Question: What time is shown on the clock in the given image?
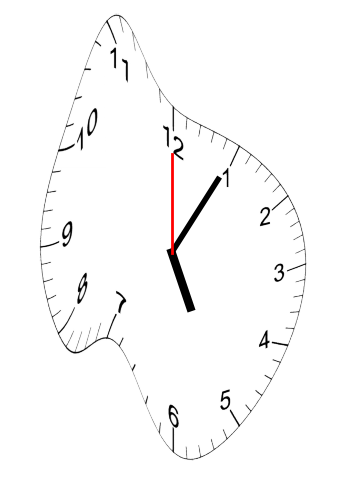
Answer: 05:05:00